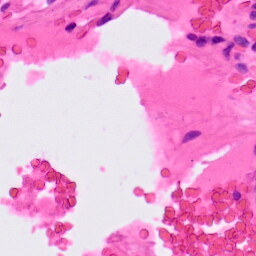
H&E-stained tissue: Lung